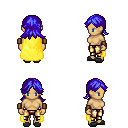
a pixel art fantasy rpg character, female body template, human, tanned skin, yellow cape, gold greaves, blue loose hair, leather bracers, gray slippers, four views (front, back, left, right), 2x2 character sprite sheet, small pixel art, hard edges, no anti-aliasing